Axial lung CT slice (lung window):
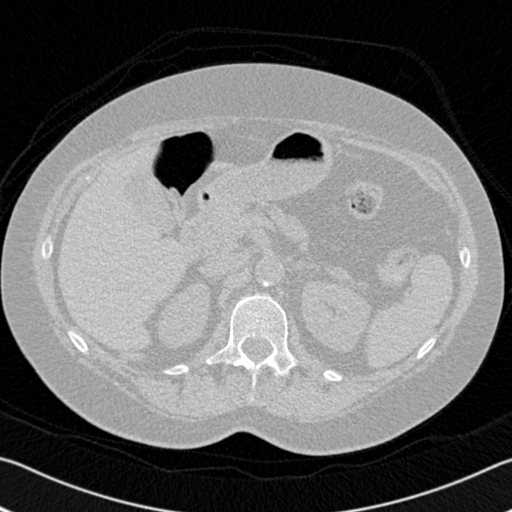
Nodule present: no